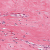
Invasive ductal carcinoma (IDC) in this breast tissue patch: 0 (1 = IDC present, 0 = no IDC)